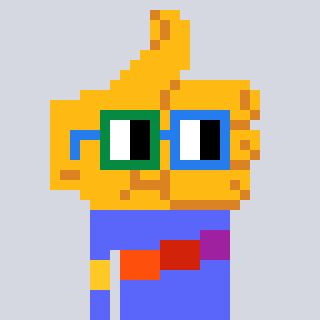
a pixel art character with square green and blue glasses, a thumbsup-shaped head and a purple-colored body on a cool background